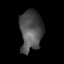
Tissue: skin
Cell type: Others
Senescence score: 0.6732
Nuclear area (px): 909
Mean DAPI intensity: 78.439